Interaction volume radius: 5 \u00c5
Interaction volume height: 25 \u00c5
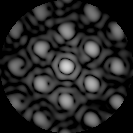
Disorder parameter: 0.2821